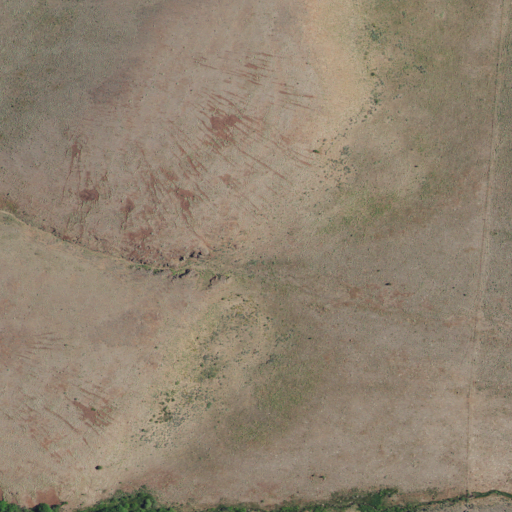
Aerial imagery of valley in Idaho named Middle Canyon containing grassland and shrub